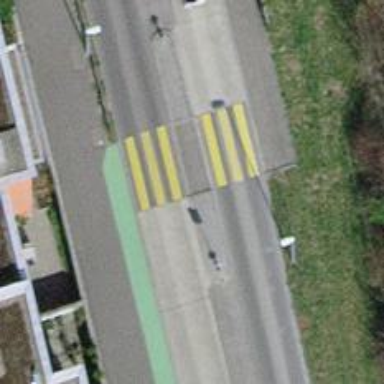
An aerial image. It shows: Marked footway crossing with island.